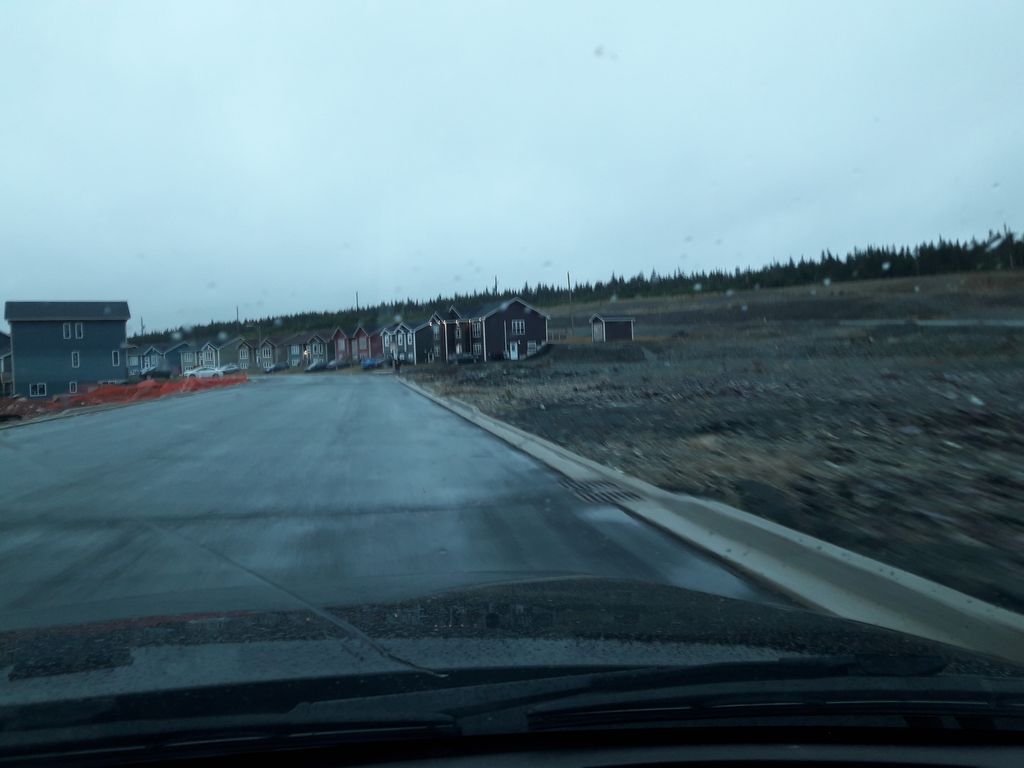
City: st_johns